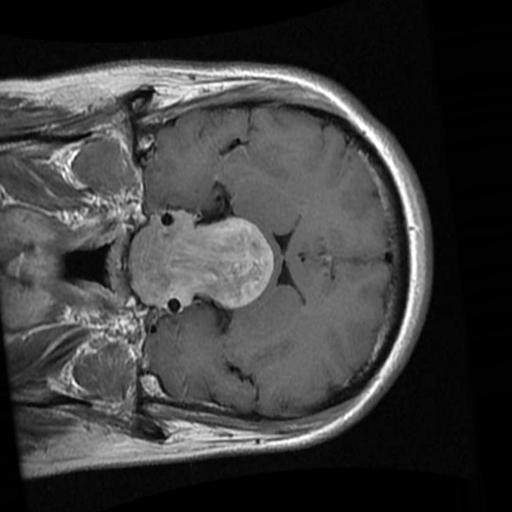
Label: brain_tumor